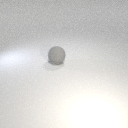
large gray rubber sphere